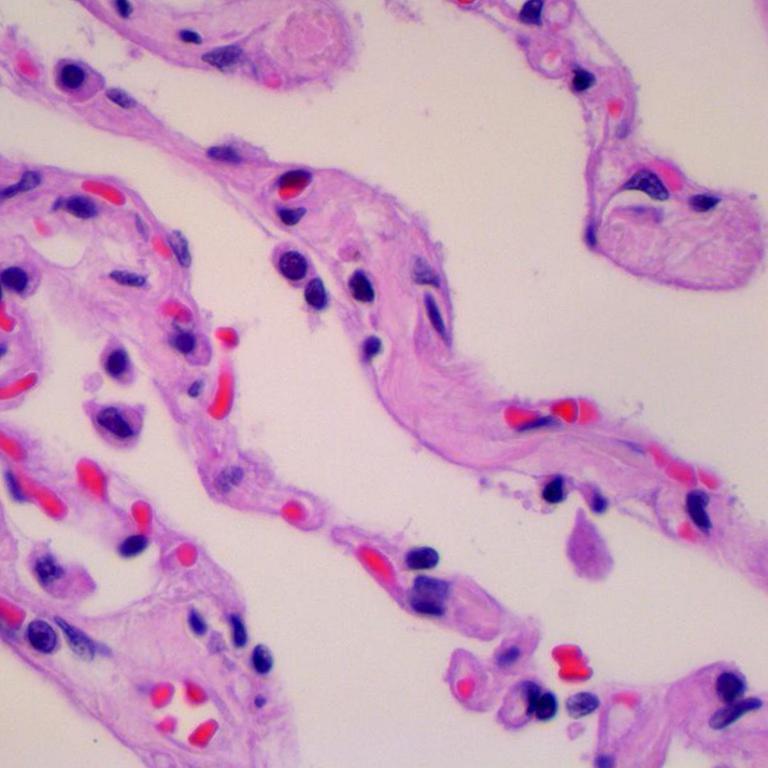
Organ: lung
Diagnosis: benign